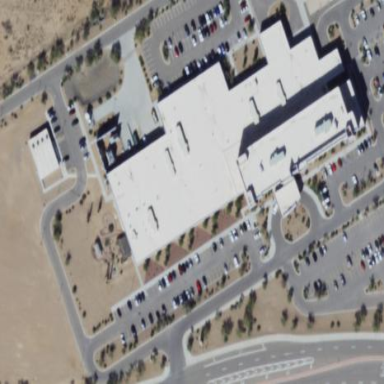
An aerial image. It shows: Healthcare facility identified as hospital.